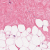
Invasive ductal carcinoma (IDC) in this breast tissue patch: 0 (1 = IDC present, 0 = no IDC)